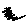
Label: zigzag